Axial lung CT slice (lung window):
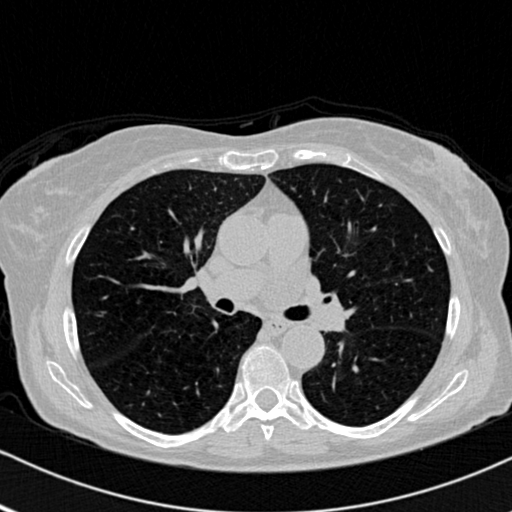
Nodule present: no